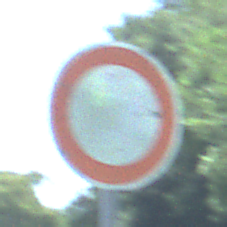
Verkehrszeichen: VerbotFahrzeugeAllerArt
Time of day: Midday
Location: Outdoor (Nature)
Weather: Clear
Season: Summer
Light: Natural